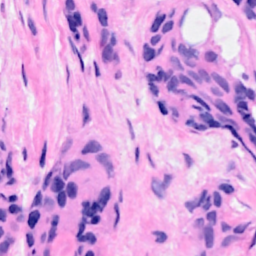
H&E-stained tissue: Breast